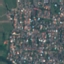
Label: Residential